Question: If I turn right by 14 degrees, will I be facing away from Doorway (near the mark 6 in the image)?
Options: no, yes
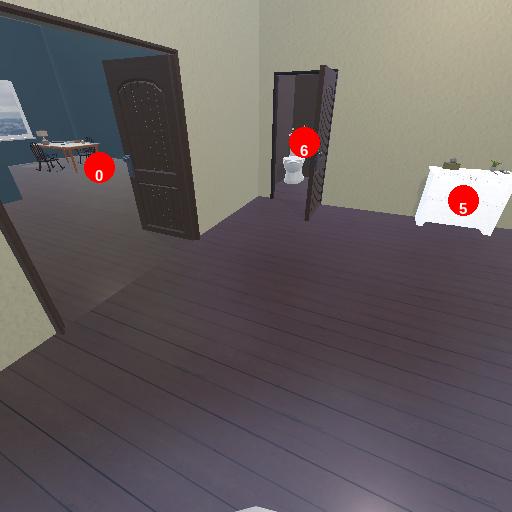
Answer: no